Aerial crown-view tile of a tropical tree (Barro Colorado Island, Panama), acquired 20250317:
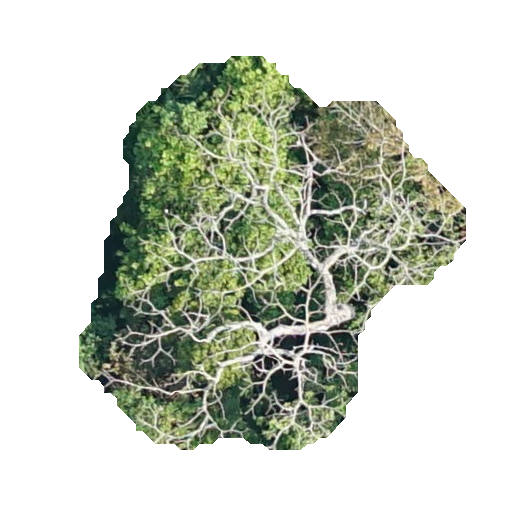
Species: Ceiba pentandra
GBIF accepted scientific name: Ceiba pentandra
Crown area: 151.014 m²